Question: I am trying to override Entity Framework's 'SaveChanges()' method to save auditing information. I begin with the following:
'''
public override int SaveChanges()
{
ChangeTracker.DetectChanges();
ObjectContext ctx = ((IObjectContextAdapter)this).ObjectContext;
List<ObjectStateEntry> objectStateEntryList = ctx.ObjectStateManager.GetObjectStateEntries(
EntityState.Added
| EntityState.Modified
| EntityState.Deleted).ToList();
foreach (ObjectStateEntry entry in objectStateEntryList)
{
if (!entry.IsRelationship)
{
//Code that checks and records which entity (table) is being worked with
...
foreach (string propertyName in entry.GetModifiedProperties())
{
DbDataRecord original = entry.OriginalValues;
string oldValue = original.GetValue(original.GetOrdinal(propertyName)).ToString();
CurrentValueRecord current = entry.CurrentValues;
string newValue = current.GetValue(current.GetOrdinal(propertyName)).ToString();
if (oldValue != newValue)
{
AuditEntityField field = new AuditEntityField
{
FieldName = propertyName,
OldValue = oldValue,
NewValue = newValue,
Timestamp = auditEntity.Timestamp
};
auditEntity.AuditEntityField.Add(field);
}
}
}
}
}
'''
Problem I'm having is that the values I get in 'entry.OriginalValues' and in 'entry.CurrentValues' is always the new updated value:

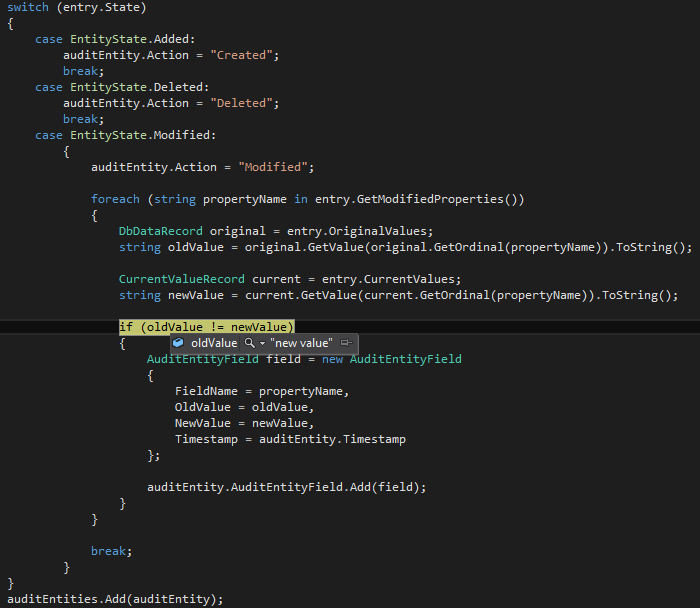
Answer: The problem has been found:
'''
public ActionResult Edit(Branch branch)
{
if (ModelState.IsValid)
{
db.Entry(branch).State = EntityState.Modified;
db.SaveChanges();
return RedirectToAction("Index");
}
return View(branch);
}
'''
---
Saving an update in the above way seems to cause the 'ChangeTracker' to not pick up the old values. I fixed this by simply making use of ViewModels for all the required updates:
'''
public ActionResult Edit(BranchViewModel model)
{
if (ModelState.IsValid)
{
Branch branch = db.Branch.Find(model.BranchId);
if (branch.BranchName != model.BranchName)
{
branch.BranchName = model.BranchName;
db.SaveChanges();
}
return RedirectToAction("Index");
}
return View(model);
}
'''